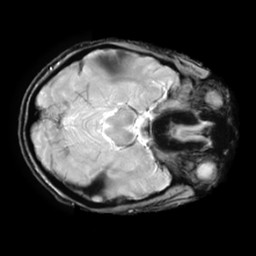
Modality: T2starw
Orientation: axial
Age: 36
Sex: male
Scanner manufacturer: ge
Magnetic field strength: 3 T
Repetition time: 0.65 s
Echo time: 0.02 s